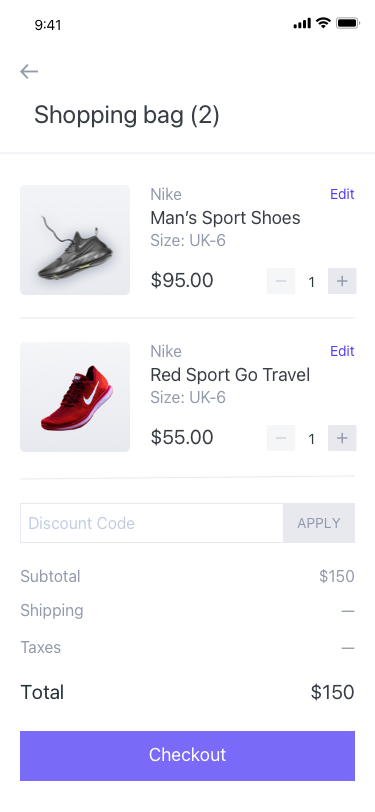
Text in this UI design:
Total
Taxes
Shipping
Subtotal
$150
—
—
$150
Nike
Red Sport Go Travel
Size: UK-6
$55.00
Edit
Nike
Man’s Sport Shoes
Size: UK-6
$95.00
Edit
Shopping bag (2)